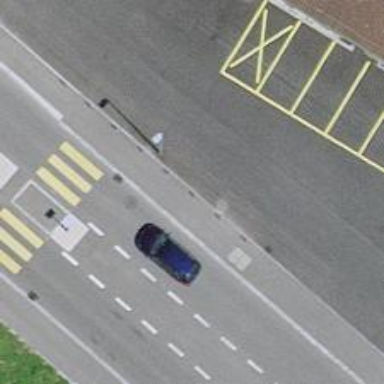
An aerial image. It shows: Bus stop along the road.